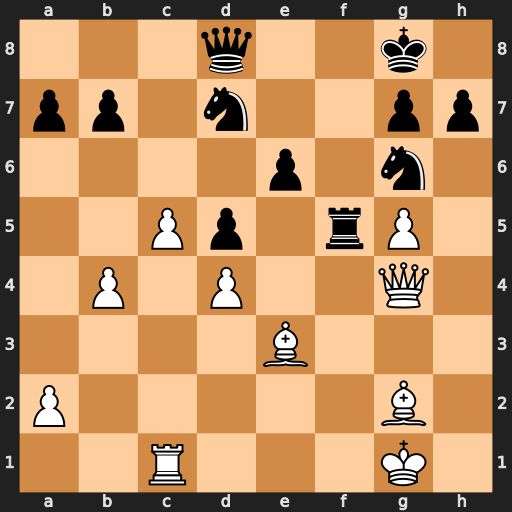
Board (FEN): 3q2k1/pp1n2pp/4p1n1/2Pp1rP1/1P1P2Q1/4B3/P5B1/2R3K1
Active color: w
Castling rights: -
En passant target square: -
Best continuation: Bxd5 exd5 Qxf5